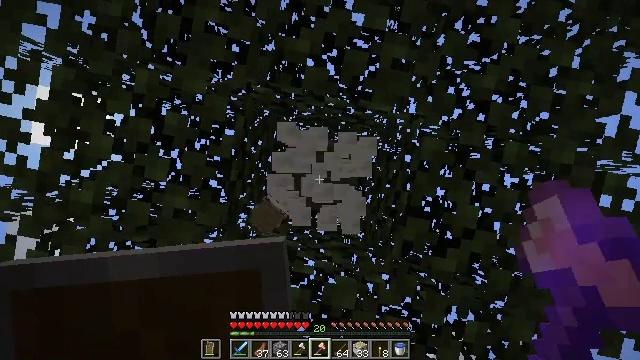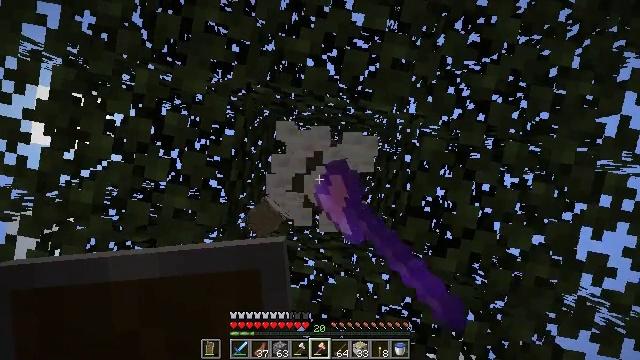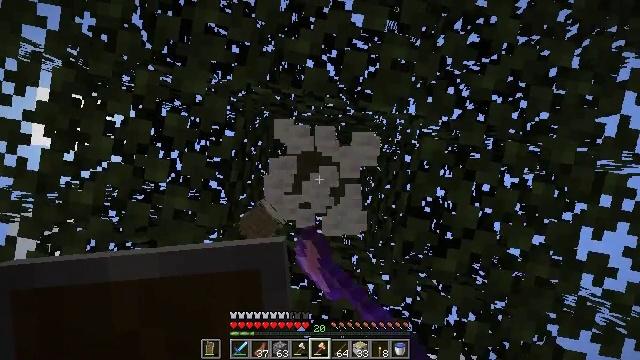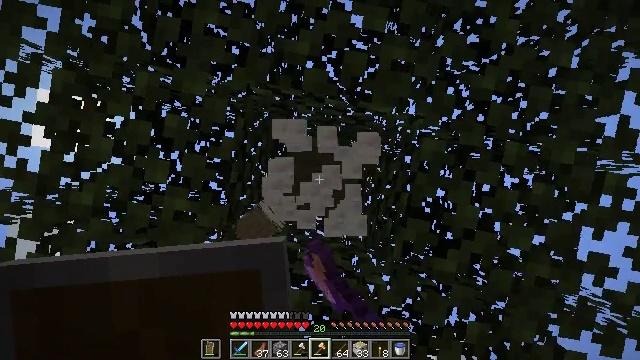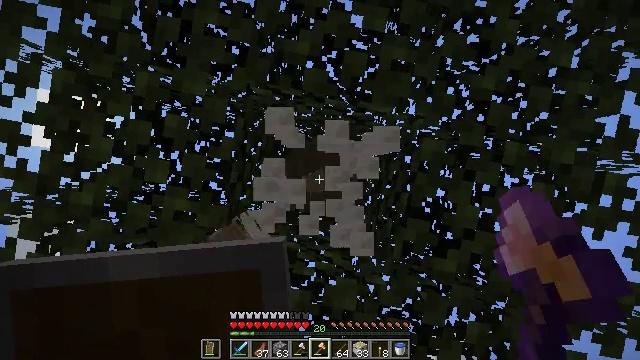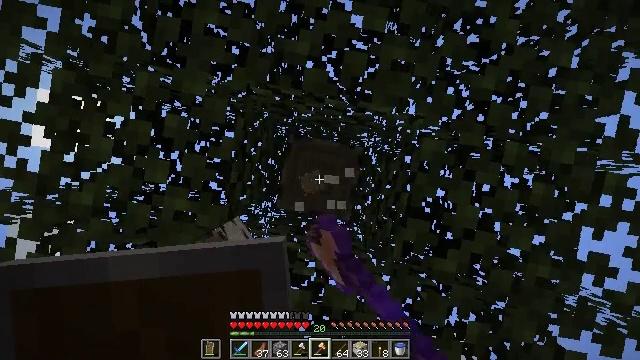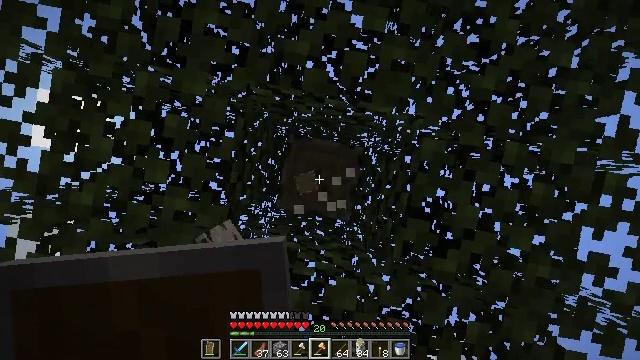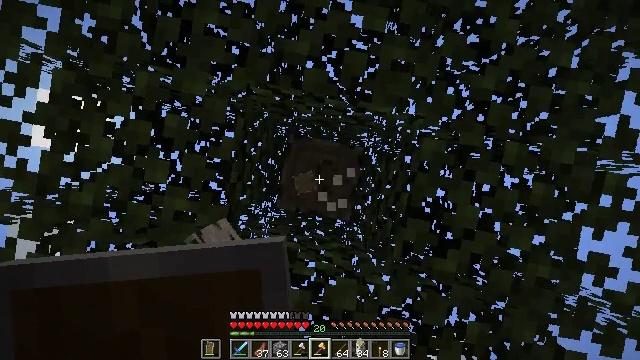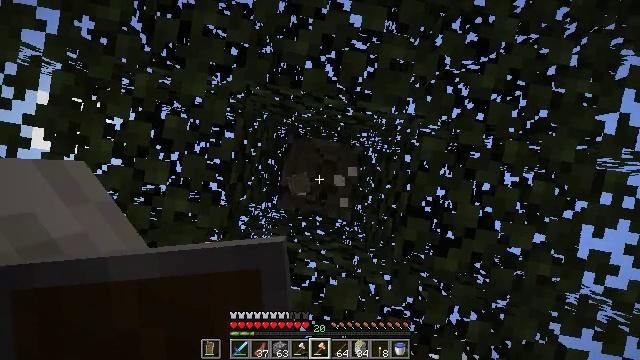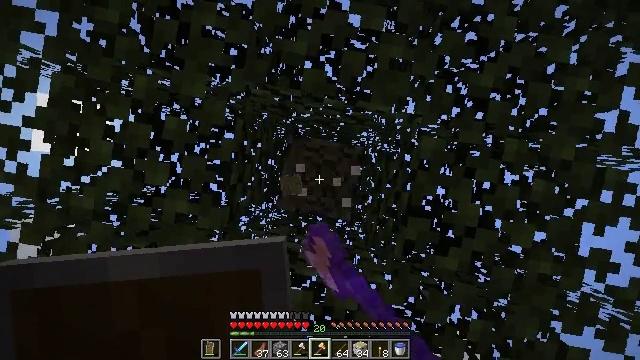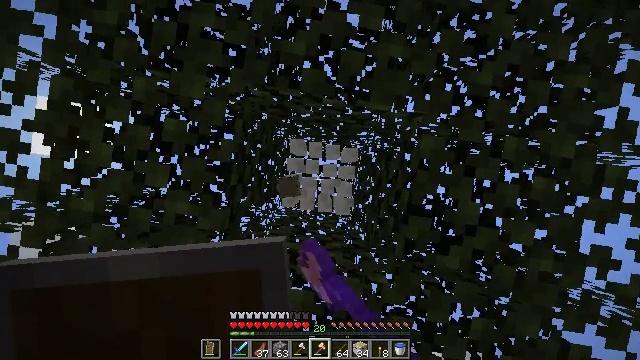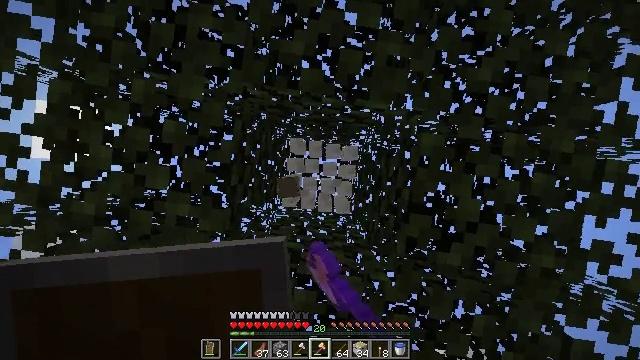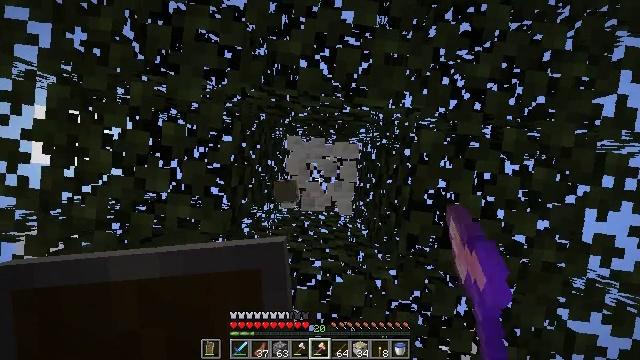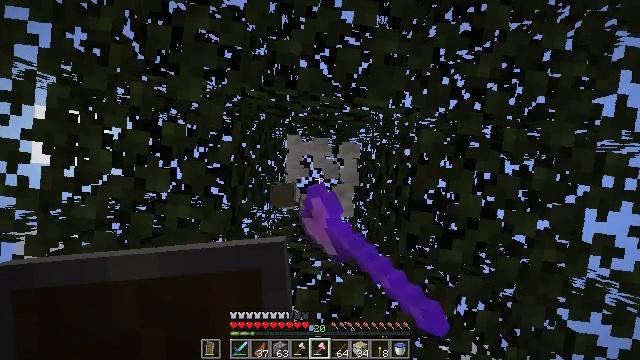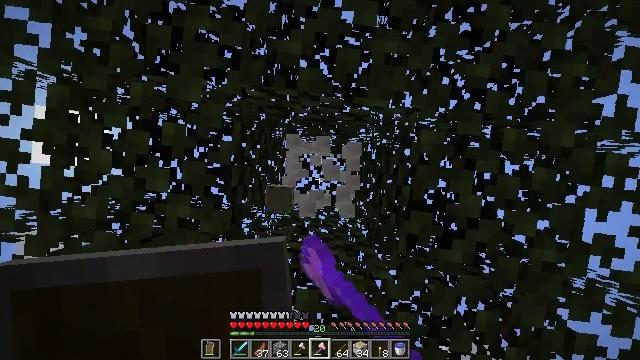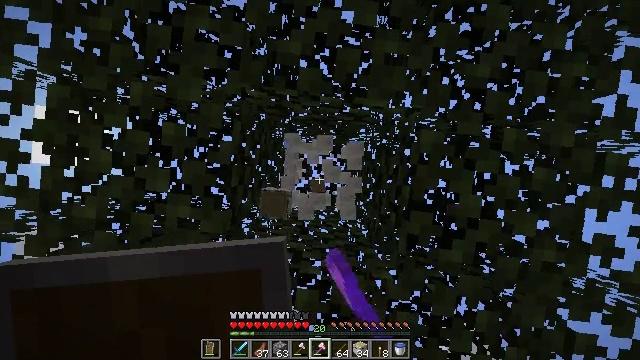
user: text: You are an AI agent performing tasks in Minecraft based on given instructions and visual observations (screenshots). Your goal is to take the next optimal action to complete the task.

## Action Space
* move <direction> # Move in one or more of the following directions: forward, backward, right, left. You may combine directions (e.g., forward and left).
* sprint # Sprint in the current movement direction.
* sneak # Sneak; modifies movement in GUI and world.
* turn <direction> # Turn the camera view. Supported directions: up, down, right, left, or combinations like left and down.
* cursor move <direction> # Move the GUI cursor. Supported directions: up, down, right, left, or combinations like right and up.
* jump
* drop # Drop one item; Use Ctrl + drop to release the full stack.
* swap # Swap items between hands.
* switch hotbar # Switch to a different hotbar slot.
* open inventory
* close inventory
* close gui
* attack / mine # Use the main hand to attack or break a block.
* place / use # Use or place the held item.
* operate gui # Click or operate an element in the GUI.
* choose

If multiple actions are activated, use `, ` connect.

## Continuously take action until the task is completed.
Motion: motion action
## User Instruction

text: Harvest birch logs from birch trees.
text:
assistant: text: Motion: attack / mine
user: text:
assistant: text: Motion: attack / mine
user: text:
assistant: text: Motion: attack / mine
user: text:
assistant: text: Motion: attack / mine
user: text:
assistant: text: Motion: attack / mine
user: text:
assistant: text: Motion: attack / mine
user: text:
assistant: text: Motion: attack / mine
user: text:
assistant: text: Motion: attack / mine
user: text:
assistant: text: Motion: attack / mine
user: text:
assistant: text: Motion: attack / mine
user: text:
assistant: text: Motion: attack / mine
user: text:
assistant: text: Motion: turn left, attack / mine
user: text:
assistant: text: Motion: attack / mine
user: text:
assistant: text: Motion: attack / mine
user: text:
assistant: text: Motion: attack / mine
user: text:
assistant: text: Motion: attack / mine
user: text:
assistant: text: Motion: turn left, attack / mine
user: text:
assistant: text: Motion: turn left, attack / mine
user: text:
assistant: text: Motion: attack / mine
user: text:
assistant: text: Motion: attack / mine
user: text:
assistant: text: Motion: no_op
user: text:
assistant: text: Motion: no_op
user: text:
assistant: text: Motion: no_op
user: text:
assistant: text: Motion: turn left
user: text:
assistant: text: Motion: turn left and down
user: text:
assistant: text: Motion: turn left and down
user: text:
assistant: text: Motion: turn left and down
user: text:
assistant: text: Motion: turn left and down
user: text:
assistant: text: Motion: turn left and down
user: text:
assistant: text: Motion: turn left and down